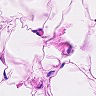
Metastatic tissue present: no